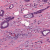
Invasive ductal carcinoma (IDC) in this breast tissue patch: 1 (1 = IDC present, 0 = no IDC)